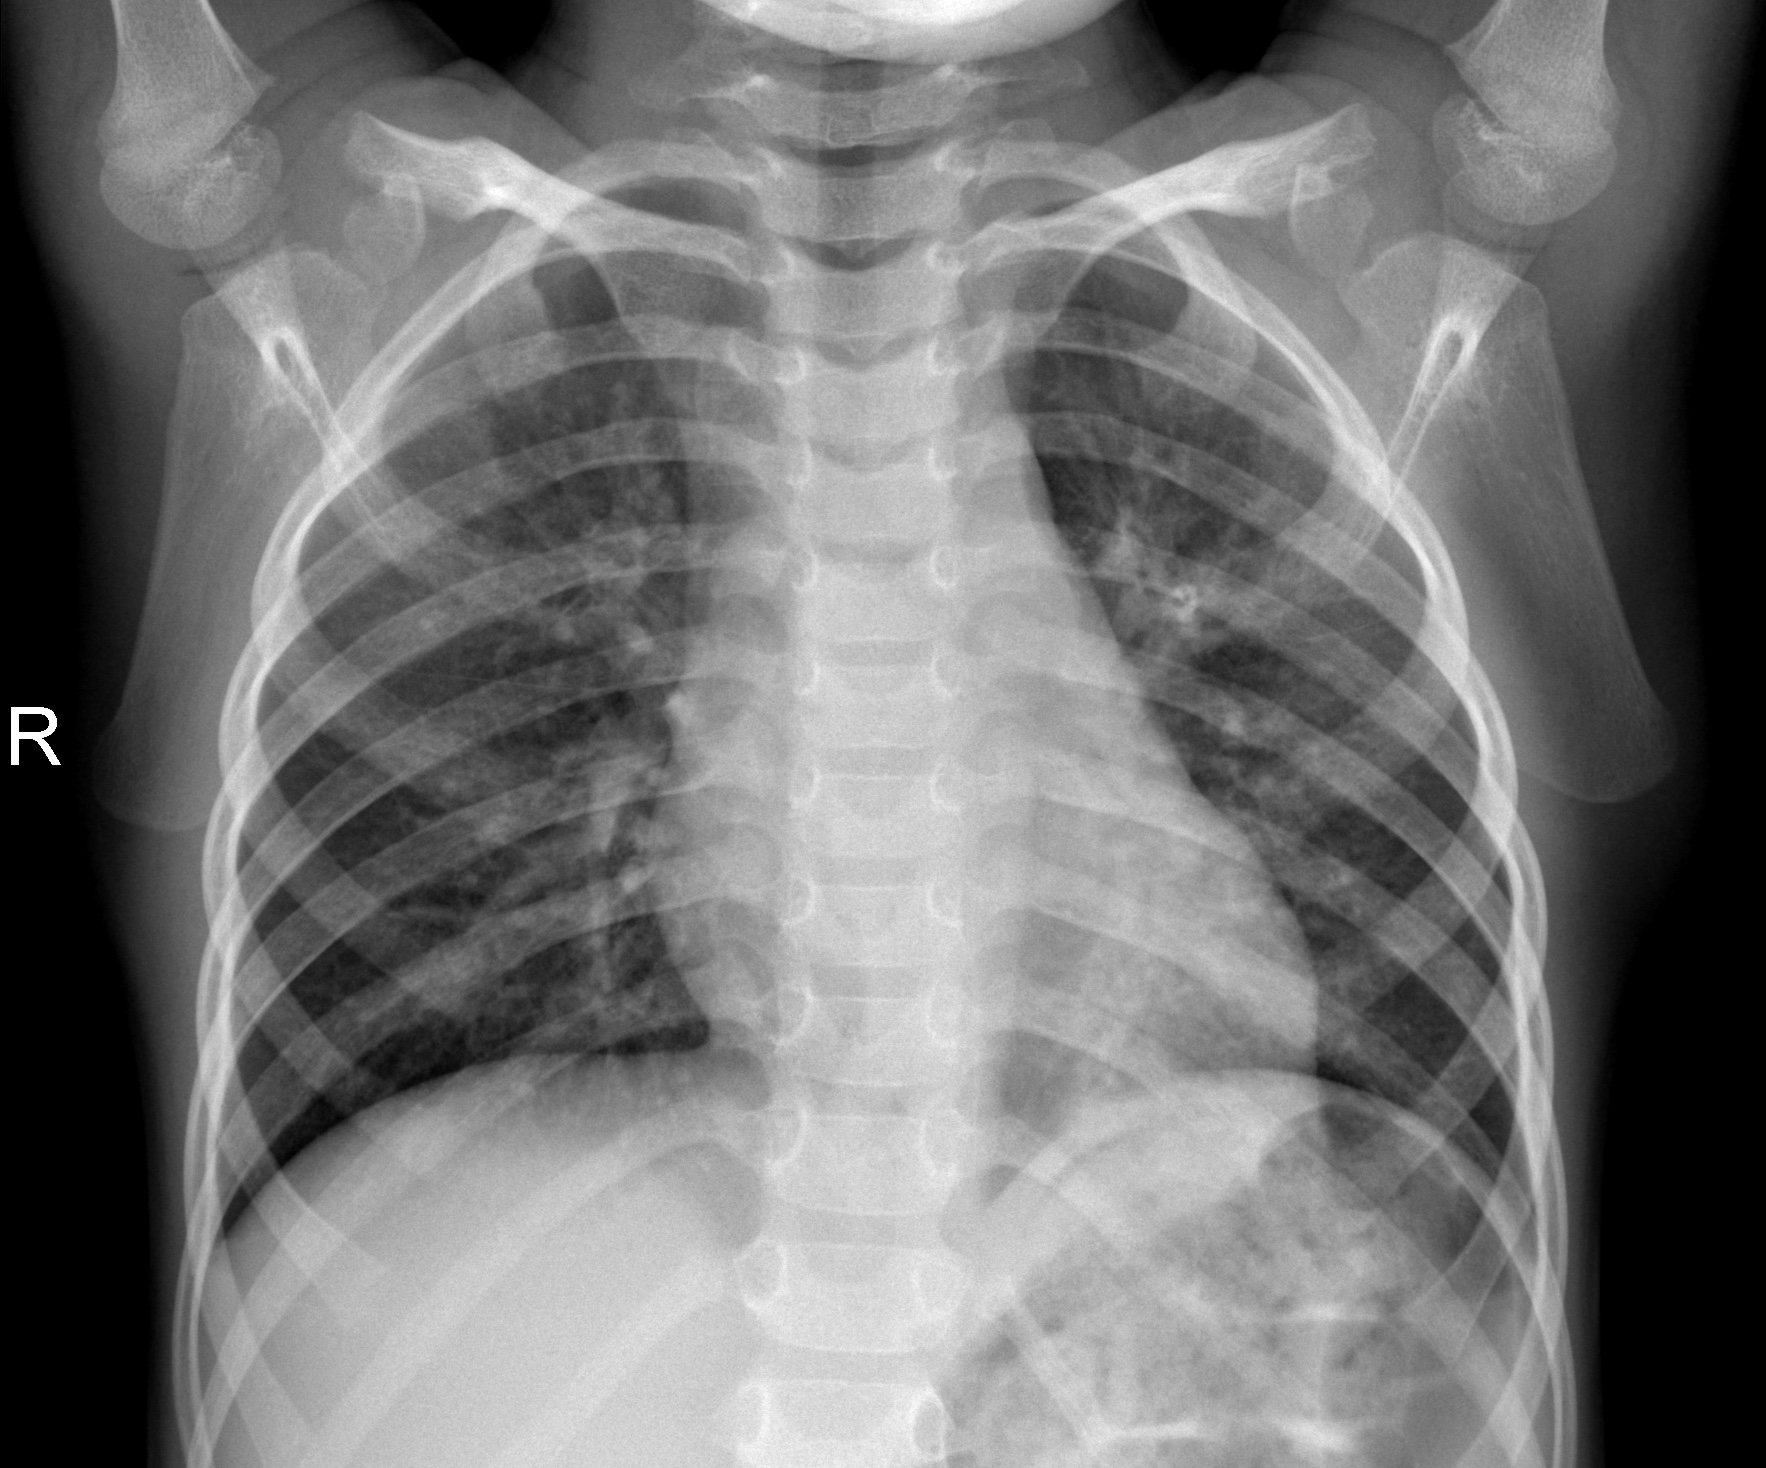
Diagnosis: NORMAL